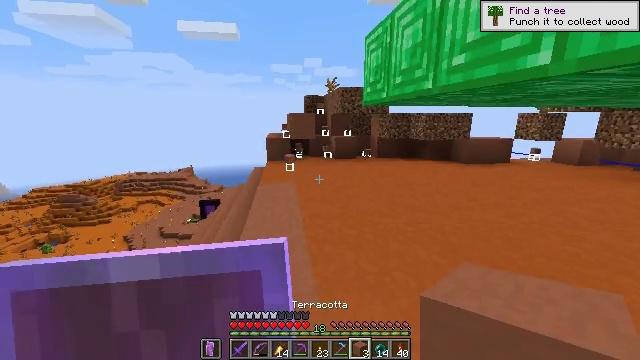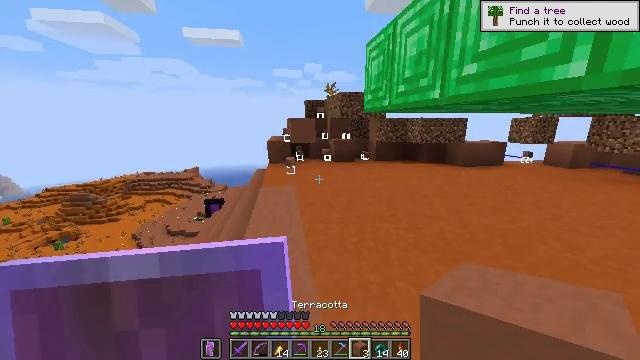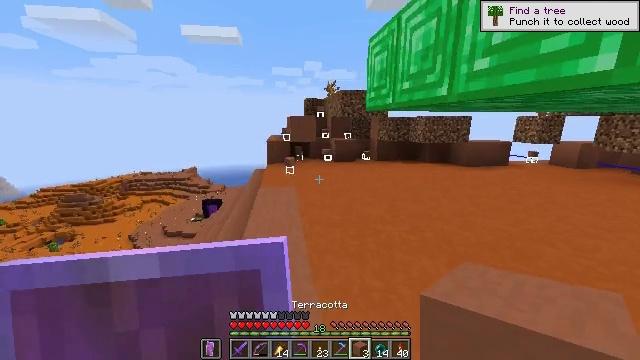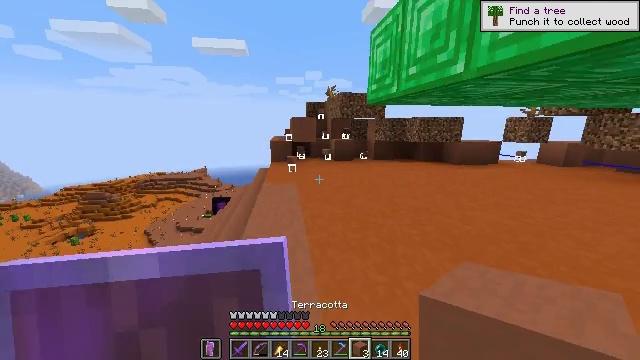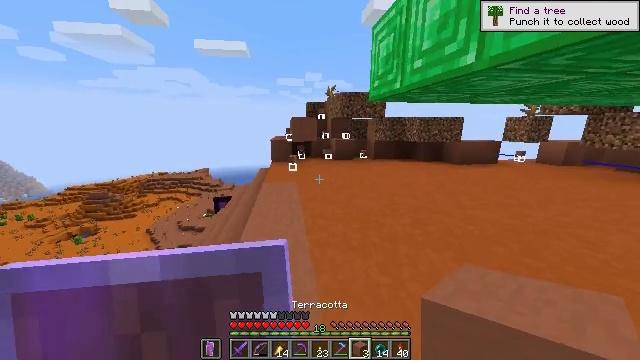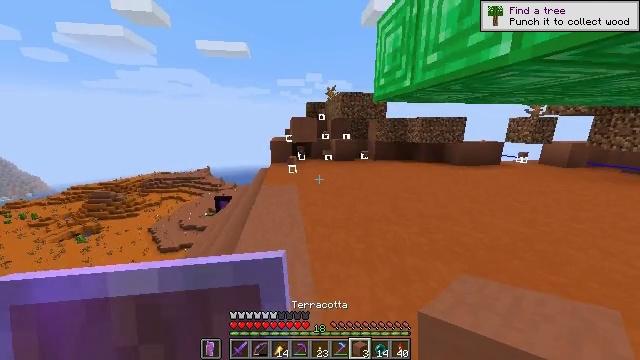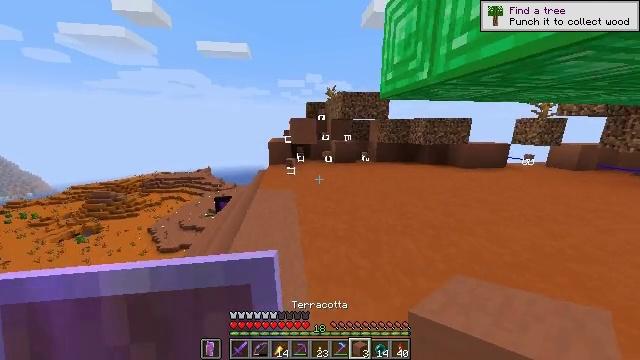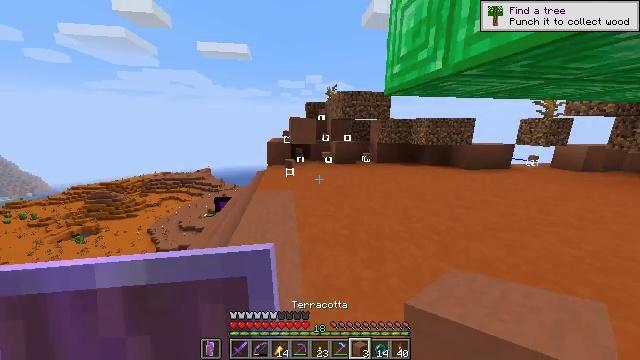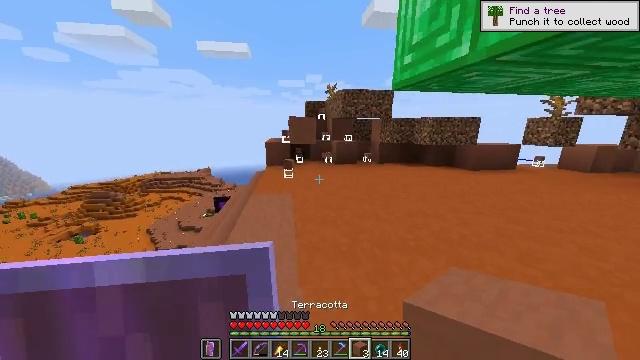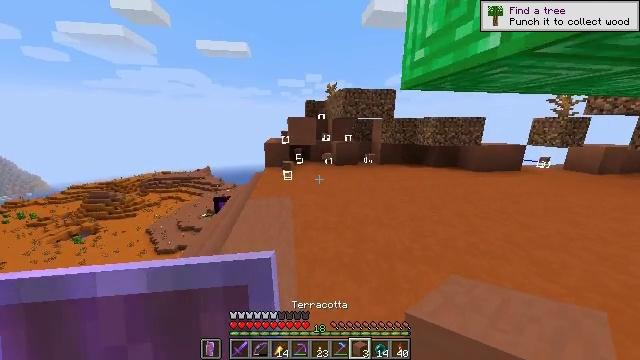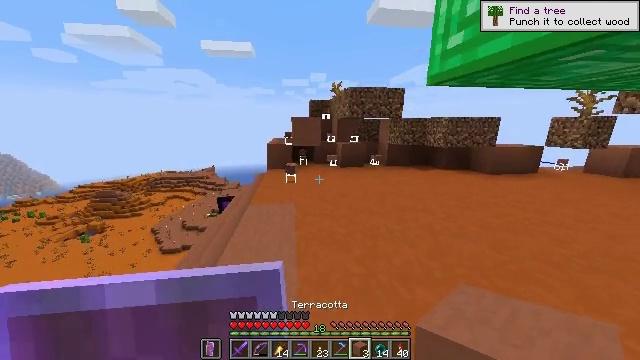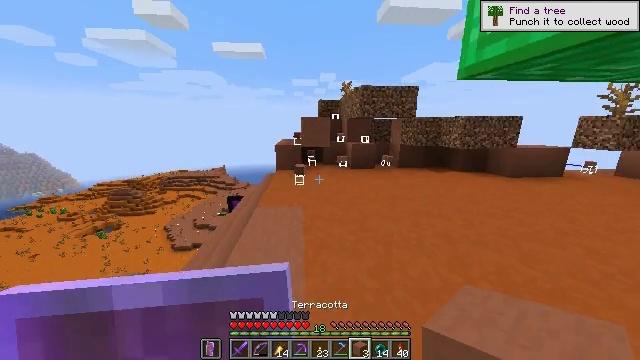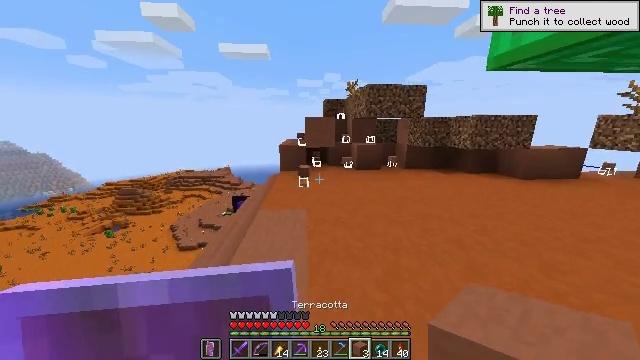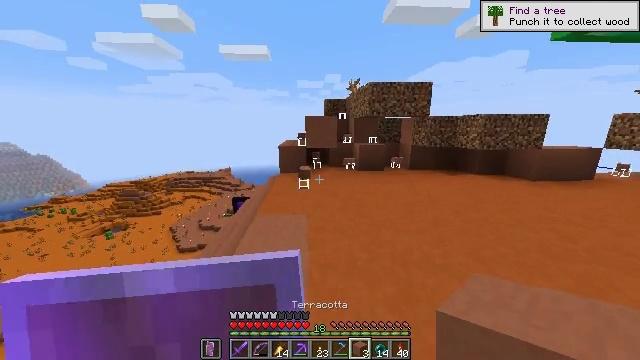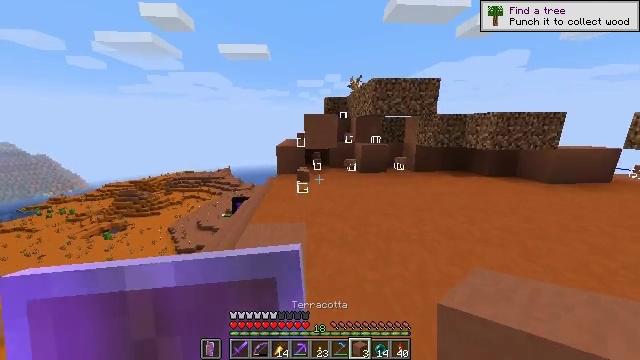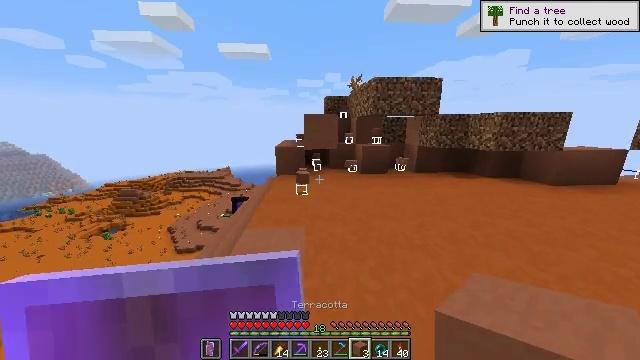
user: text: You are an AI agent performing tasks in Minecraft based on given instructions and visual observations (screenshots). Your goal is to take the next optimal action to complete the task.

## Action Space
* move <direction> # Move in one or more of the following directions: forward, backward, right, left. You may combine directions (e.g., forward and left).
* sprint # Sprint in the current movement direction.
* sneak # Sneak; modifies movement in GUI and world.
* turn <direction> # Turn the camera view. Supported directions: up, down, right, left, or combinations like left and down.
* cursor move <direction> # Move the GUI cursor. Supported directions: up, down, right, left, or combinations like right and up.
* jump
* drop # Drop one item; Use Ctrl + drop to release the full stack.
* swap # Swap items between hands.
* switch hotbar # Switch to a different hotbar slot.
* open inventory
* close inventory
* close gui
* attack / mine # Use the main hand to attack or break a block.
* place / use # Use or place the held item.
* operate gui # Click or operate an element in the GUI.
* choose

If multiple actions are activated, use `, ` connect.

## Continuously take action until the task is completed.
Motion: motion action
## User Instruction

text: Gather terracotta from the structure.
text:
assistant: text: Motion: move forward, sprint
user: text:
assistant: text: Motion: move forward, sprint
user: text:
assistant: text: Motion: move forward, sprint
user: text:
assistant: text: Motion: move forward, sprint
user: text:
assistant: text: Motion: move forward, sprint
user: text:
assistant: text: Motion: move forward, sprint
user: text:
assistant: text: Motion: move forward, sprint
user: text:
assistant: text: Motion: move forward, sprint
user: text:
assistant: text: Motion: move forward, sprint
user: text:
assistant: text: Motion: move forward, sprint, turn left
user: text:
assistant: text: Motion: move forward, sprint, turn left
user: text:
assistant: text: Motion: move forward, sprint, turn left
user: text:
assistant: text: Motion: move forward, sprint
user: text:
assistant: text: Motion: move forward, sprint
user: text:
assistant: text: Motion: move forward, sprint
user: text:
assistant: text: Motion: move forward, sprint
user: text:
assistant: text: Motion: move forward, sprint
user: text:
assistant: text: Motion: move forward, sprint
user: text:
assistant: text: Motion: move forward, sprint
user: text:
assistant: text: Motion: move forward, sprint
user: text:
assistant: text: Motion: move forward, sprint
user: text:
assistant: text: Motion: move forward, sprint
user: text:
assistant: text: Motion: move forward, sprint
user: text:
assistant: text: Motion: move forward, sprint
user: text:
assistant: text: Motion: move forward, sprint
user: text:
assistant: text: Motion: move forward, sprint, turn right
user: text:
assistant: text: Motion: move forward, sprint
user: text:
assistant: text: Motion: move forward, sprint
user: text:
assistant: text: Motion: move forward, sprint
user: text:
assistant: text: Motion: move forward, sprint